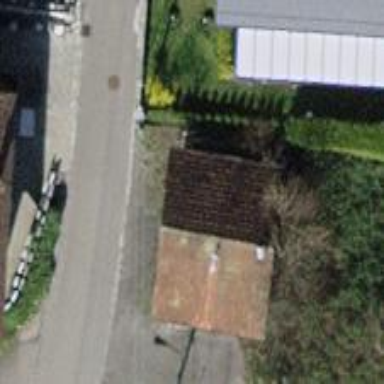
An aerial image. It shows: Shed.